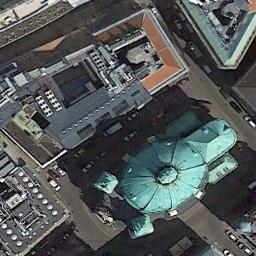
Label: church